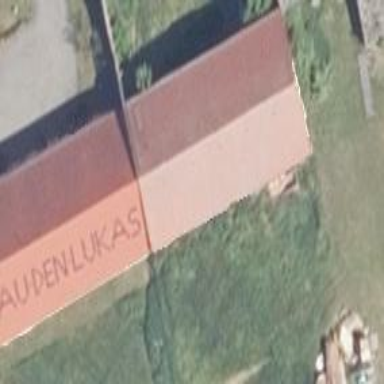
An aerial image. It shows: Gabled building.